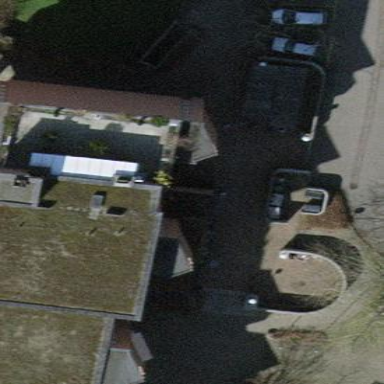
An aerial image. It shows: Apartment building with flat roof.